Field crop: maize
Growth stage: 2
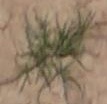
Species: salsola